Question: I have to modify the below method:
'''
private final static int NUM = 6;
public void fun(int[][] grid) {
for(int row = 0; row < NUM; row++) {
for(int col = 0; col < NUM; col++) {
if((grid[row][col] % 2) == 0) {
grid[row][col] = 0;
}
}
}
}
'''
This method checks if it's a even number and if so it replaces its value with 0. Simple.
I now need to modify it so that it directs each cell to simultaneously replace its value with its number of diagonal neighbors that hold a value of 0.
I've thought about this for about an hour and tried many different solutions, most of which resulted in an out of bounds exception. I'm stumped and don't know how to accomplish this.
If the code is right, using the integers for the grid array below, it will reproduce the numbers shown in the bottom of the <URL>.

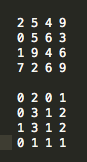
Answer: What is the problem, you just need to put if statements, like there can be maximum 4 possible neighbors so check that how many are equal to '0'. But this is not enough you just need to add one more condition in each of the if statements. The condition would be that the neighbor you are trying to check is possible or not.
That is: Total 4 neighbors. If the coordinates of your main cell are x, y then:
1st Diagonal neighbor: 'x-1', 'y-1'
2nd Diagonal neighbor: 'x-1', 'y+1'
3rd Diagonal neighbor: 'x+1', 'y+1'
4th Diagonal neighbor: 'x+1', 'y-1'
These are all the 4 diagonal neighbors' coordinates but the last thing you need to check is whether they go out of bonds or not. For example for checking the 1st Diagonal neighbor I would do:
'''
if((x-1)>0 && (y-1)>0){
//and then check here if that block is = '0'
}
'''
and for other having say 'x+1' or 'y+1' you will need to check whether or not they are less than the NUM. Like if I want to check the 3rd Diagonal Neighbor:
'''
if((x+1)<NUM && (y+1)<NUM){
//and then check here if that block is = '0'
}
'''
'What do you mean by check here if that block is = 0?'
If you want to check that is the diagonal neighboring blocks are equal to '0' or not then you will need to do it in a loop. Here is how:
'''
public void fun(int[][] grid) {
for(int row = 0; row < NUM; row++) {
for(int col = 0; col < NUM; col++) {
if((grid[row][col] % 2) == 0) {
grid[row][col] = 0;
}
}
}
for(row = 0; row< NUM; row++){
for(int col = 0; col < NUM; col++) {
int count = 0;
// To check for the 1st Diagonal Neighbor
if((row-1)>0 && (col-1)>0){
if(grid[row-1][col-1]==0){
count++;
}
}
//Similarly for 2nd, 3rd and 4th Diagonal Neighbors
//and then
grid[row][col]=count;
}
}
}
'''
For say the 3rd diagonal neighbor the code block would be like this:
'''
if((row+1)<NUM && (col+1)<NUM){
if(grid[row+1][col+1]==0){
count++;
}
}
'''
final private static int NUM = 6;
'''
public void fun(int[][] grid) {
for(int row = 0; row < NUM; row++) {
for(int col = 0; col < NUM; col++) {
int counter = 0;
if((row - 1) > 0 && (col - 1) > 0) {
if(grid[row - 1][col - 1] == 0) {
counter++;
}
}
if((row - 1) > 0 && (col + 1) < NUM) {
if(grid[row - 1][col + 1] == 0) {
counter++;
}
}
if((row + 1) < NUM && (col - 1) > 0) {
if(grid[row + 1][col - 1] == 0) {
counter++;
}
}
if((row + 1) < NUM && (col + 1) < NUM) {
if(grid[row + 1][col + 1] == 0) {
counter++;
}
}
grid[row][col] = counter;
}
}
}
'''